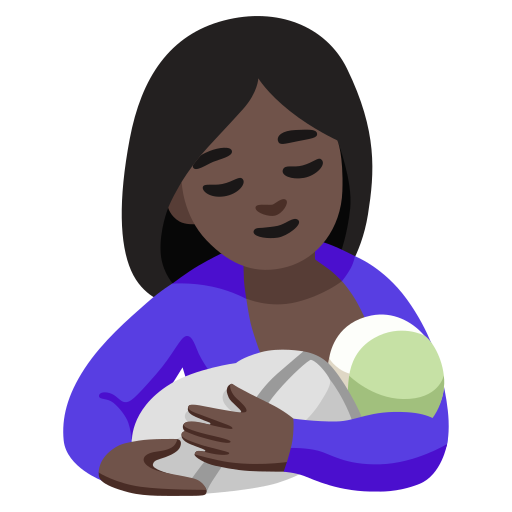
Emoji: 🤱🏿